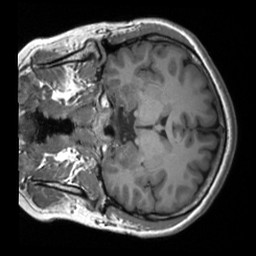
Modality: T1w
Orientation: coronal
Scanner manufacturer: siemens
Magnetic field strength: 3 T
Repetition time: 2 s
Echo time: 0.0023 s